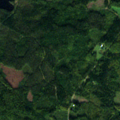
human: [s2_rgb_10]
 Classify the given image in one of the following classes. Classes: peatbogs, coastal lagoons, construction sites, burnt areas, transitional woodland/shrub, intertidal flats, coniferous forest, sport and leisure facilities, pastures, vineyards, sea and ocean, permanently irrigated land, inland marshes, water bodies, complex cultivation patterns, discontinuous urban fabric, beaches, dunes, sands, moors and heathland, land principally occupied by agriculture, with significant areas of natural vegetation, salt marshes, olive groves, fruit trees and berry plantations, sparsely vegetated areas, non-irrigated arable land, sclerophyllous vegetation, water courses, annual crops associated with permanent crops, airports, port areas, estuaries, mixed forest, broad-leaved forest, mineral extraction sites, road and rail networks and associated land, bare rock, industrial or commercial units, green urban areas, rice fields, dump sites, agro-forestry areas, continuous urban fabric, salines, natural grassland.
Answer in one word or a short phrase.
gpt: coniferous forest, mixed forest, water bodies